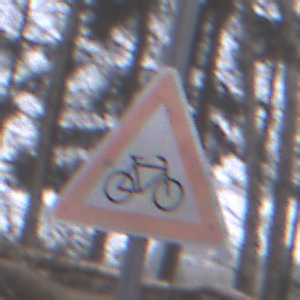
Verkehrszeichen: RadverkehrLinks
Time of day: Midday
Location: Outdoor (Nature)
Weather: Overcast
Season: Autumn
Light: Natural